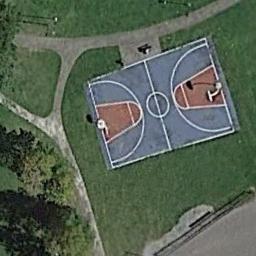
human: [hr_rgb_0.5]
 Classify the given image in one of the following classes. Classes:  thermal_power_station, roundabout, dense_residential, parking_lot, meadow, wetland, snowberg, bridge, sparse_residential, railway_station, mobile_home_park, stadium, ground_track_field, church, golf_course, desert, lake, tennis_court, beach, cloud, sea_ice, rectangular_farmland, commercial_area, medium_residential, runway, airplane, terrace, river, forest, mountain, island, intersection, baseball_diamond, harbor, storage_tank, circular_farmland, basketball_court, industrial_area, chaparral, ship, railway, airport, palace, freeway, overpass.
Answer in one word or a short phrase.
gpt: basketball_court